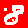
Digit: 8